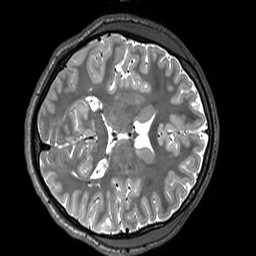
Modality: T2w
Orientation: axial
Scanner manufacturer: siemens
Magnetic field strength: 3 T
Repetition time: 3.2 s
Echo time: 0.406 s